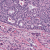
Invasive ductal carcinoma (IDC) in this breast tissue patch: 1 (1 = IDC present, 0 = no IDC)